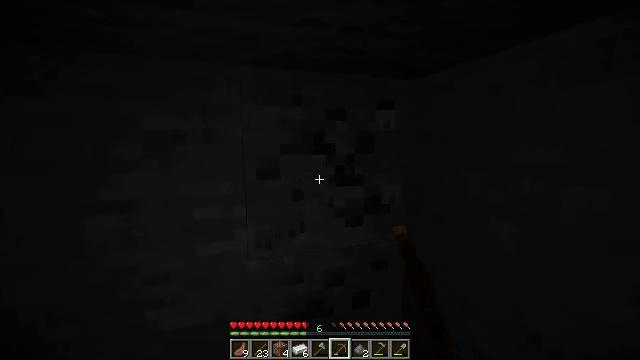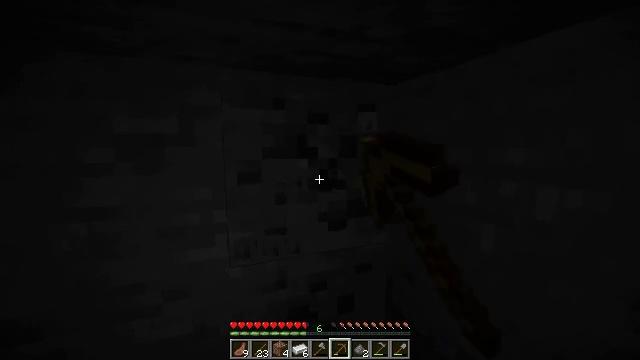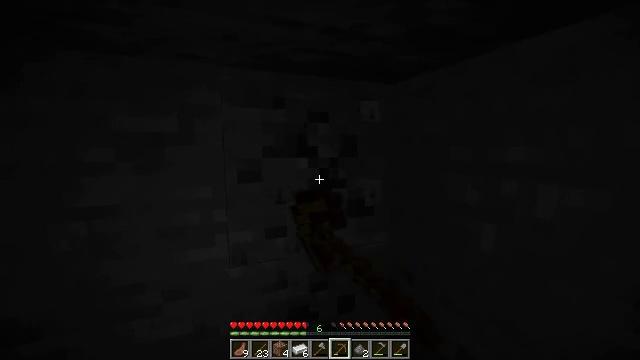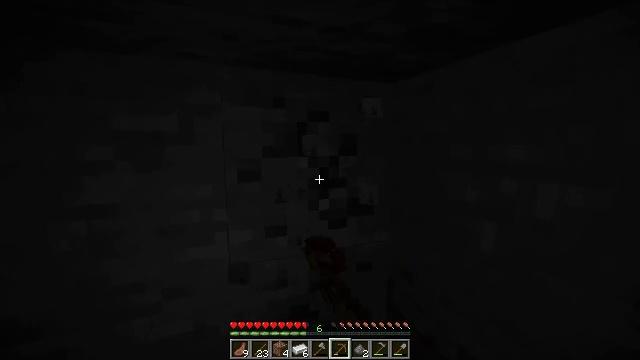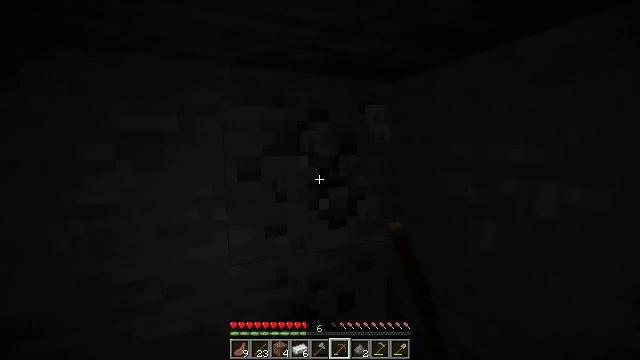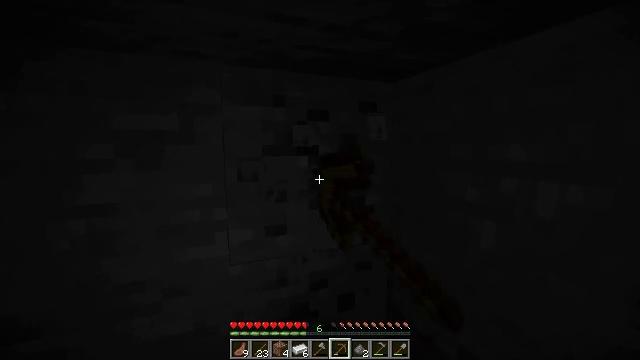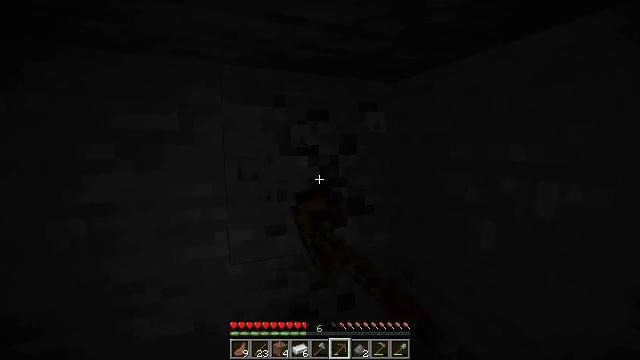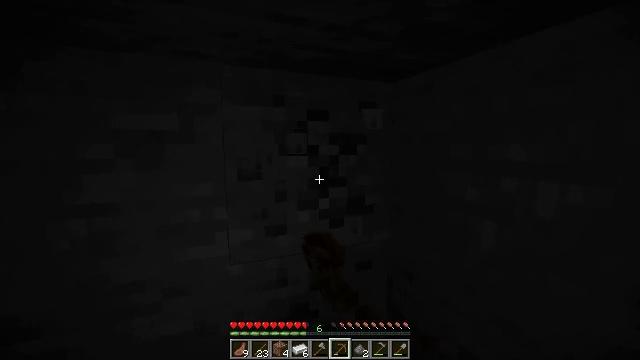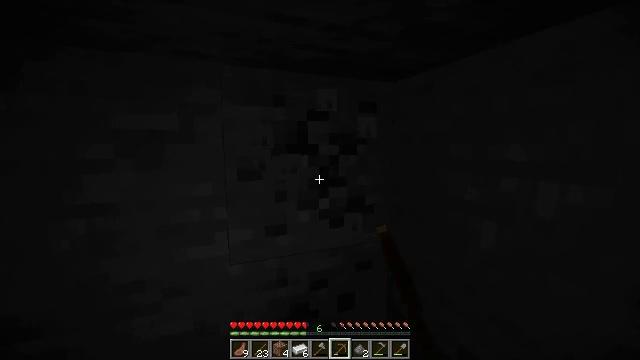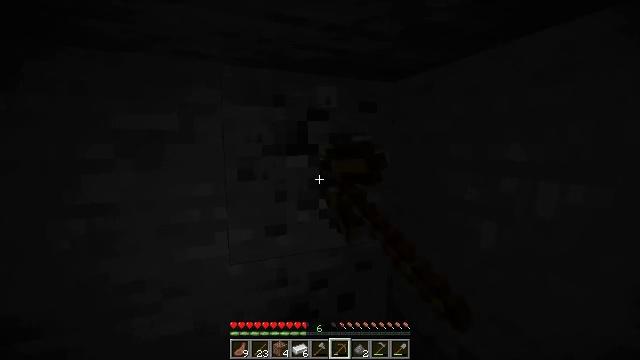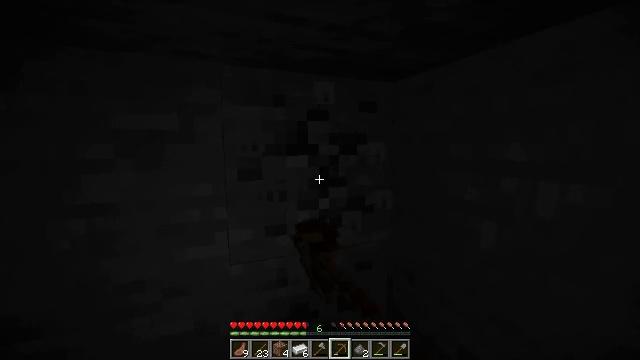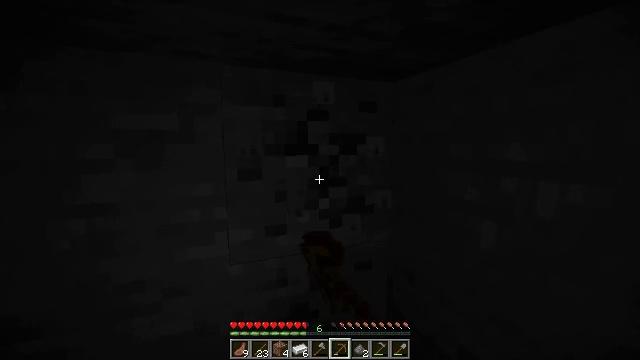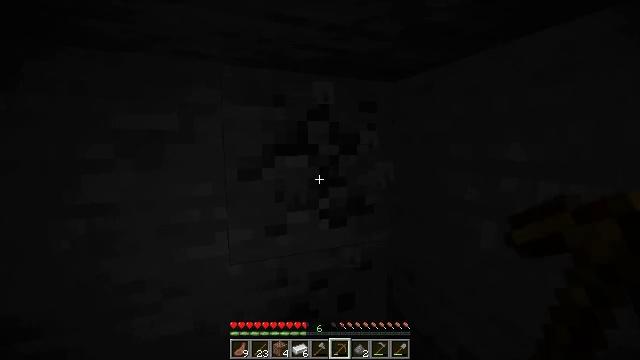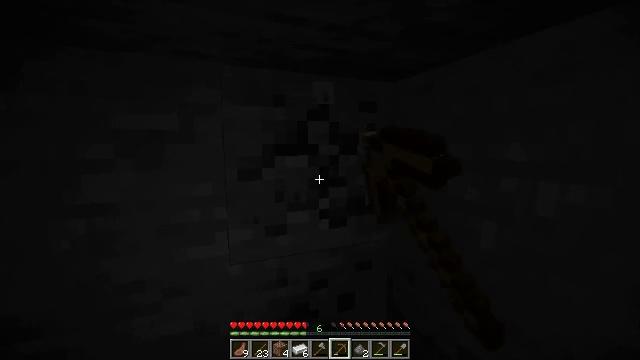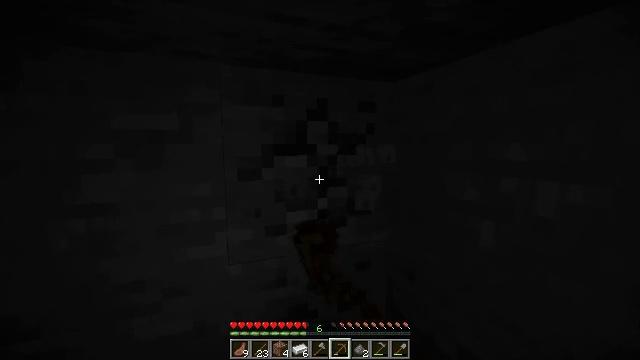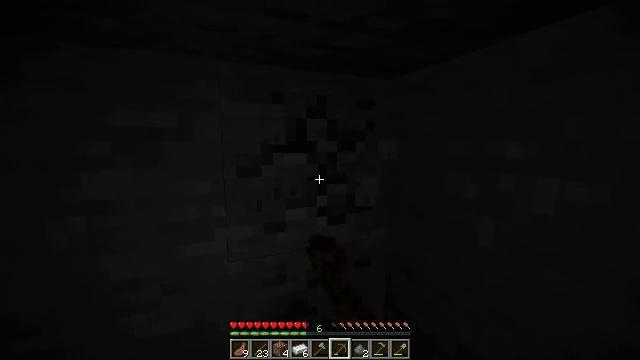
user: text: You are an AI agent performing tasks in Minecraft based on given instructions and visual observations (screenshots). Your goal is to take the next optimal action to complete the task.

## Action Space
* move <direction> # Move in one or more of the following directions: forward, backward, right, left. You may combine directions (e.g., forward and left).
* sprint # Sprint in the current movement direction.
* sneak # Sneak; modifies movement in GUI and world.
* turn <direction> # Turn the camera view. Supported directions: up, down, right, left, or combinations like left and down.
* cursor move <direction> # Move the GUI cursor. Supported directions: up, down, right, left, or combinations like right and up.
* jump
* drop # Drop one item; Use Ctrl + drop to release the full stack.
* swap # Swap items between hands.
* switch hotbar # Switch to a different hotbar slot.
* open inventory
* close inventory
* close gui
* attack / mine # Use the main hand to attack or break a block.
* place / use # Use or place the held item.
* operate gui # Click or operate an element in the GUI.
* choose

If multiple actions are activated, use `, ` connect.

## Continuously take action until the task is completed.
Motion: motion action
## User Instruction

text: Break the coal ore to collect coal.
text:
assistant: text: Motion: turn right and up, attack / mine
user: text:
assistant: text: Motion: attack / mine
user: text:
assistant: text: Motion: attack / mine
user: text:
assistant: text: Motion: attack / mine
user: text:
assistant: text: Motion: attack / mine
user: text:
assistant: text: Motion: attack / mine
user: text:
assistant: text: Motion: attack / mine
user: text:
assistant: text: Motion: attack / mine
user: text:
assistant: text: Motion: attack / mine
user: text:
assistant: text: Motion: attack / mine
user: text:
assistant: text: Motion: attack / mine
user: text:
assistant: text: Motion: attack / mine
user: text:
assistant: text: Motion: attack / mine
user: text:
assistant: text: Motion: attack / mine
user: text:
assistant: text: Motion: attack / mine
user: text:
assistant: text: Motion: attack / mine
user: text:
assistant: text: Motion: attack / mine
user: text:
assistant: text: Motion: turn down, attack / mine
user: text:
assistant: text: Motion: attack / mine
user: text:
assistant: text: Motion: attack / mine
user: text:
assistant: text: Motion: attack / mine
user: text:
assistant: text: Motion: attack / mine
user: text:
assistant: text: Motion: attack / mine
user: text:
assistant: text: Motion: attack / mine
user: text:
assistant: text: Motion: attack / mine
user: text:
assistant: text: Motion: attack / mine
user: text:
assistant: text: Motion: attack / mine
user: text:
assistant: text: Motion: attack / mine
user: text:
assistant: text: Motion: attack / mine
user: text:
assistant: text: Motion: attack / mine